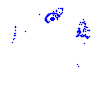
Particle: pion